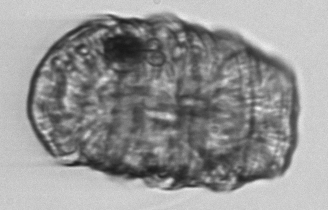
Label: Polykrikos